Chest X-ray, PA view. Patient: 46 years old, sex F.
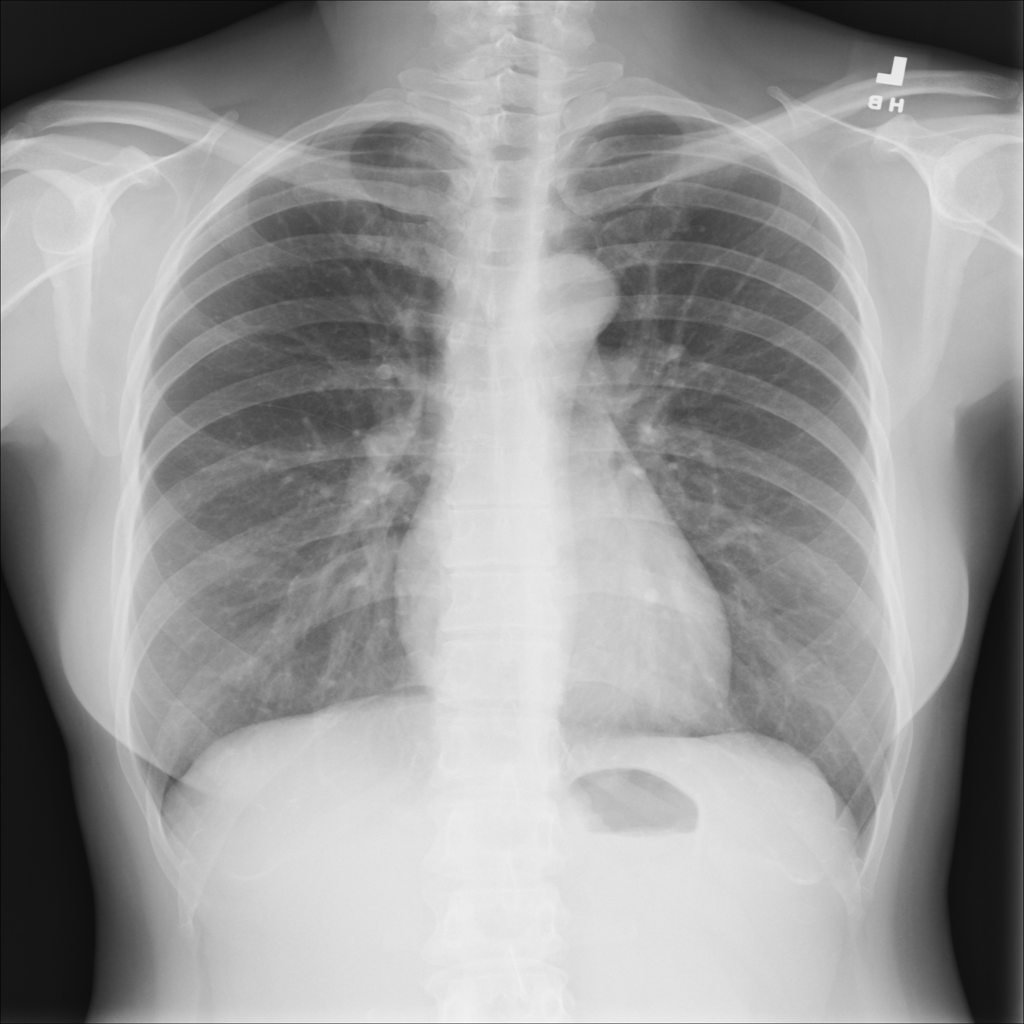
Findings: No Finding